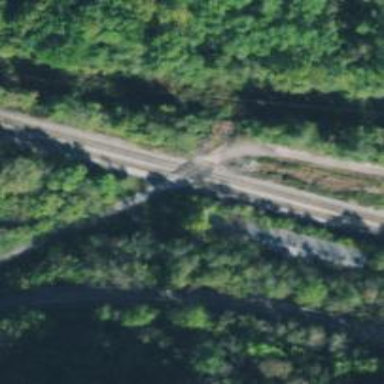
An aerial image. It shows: Railway track.